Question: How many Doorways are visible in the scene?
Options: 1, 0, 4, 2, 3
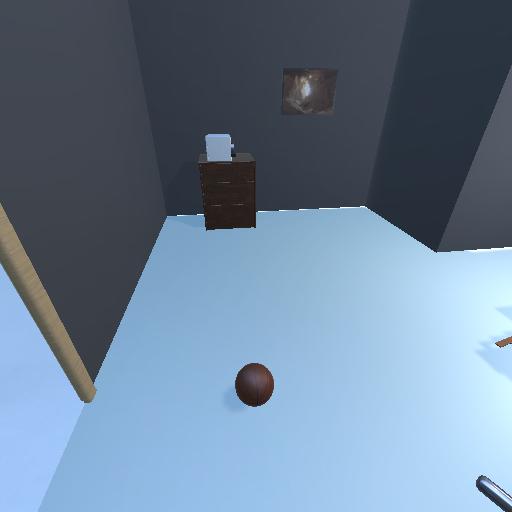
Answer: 1